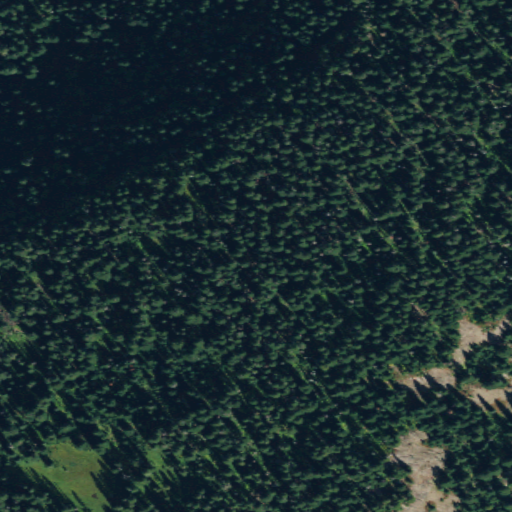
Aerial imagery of mountain in Washington named Table Mountain containing evergreen forest, shrub, and open development